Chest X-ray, PA view. Patient: 60 years old, sex M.
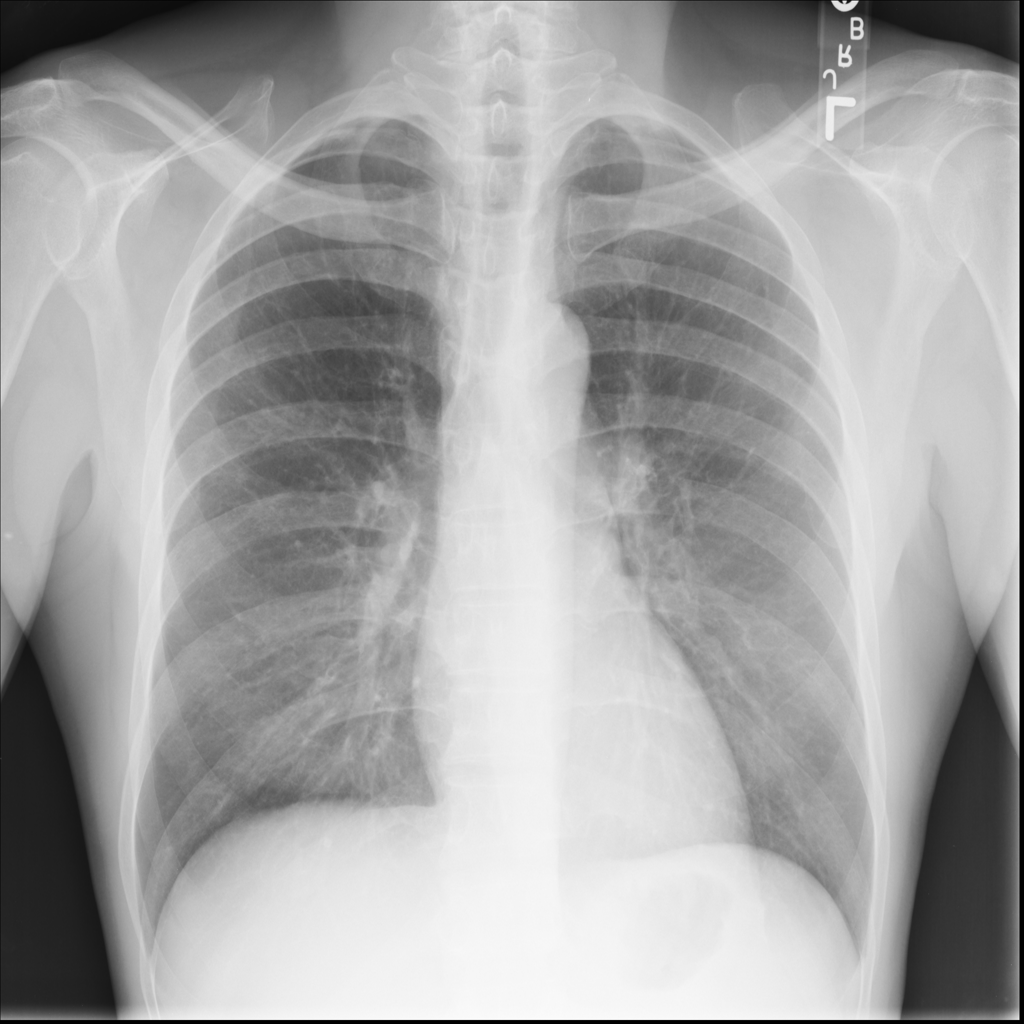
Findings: No Finding